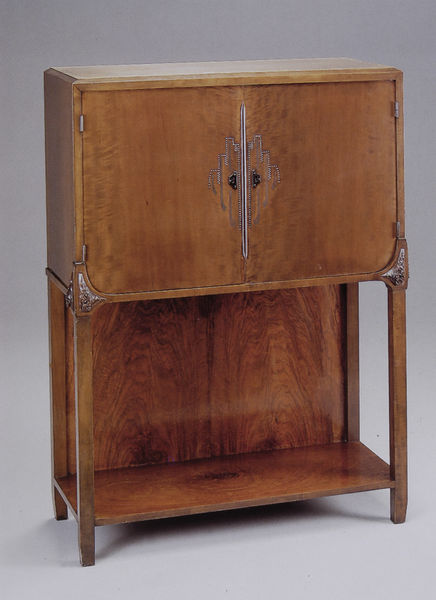
Titel: Halbschrank mit Messingbeschlägen
Künstler: Hans Schmithals
Standort: München
Institution: Stadtmuseum
Schlagwörter: holz, tür, muster, regal, möbel, kommode, schrank, türen, füsse, jugendstil, dekor, foto, schlicht, kasten, scharniere, konsole, beschlag, art deco, möbelstück, beschläge